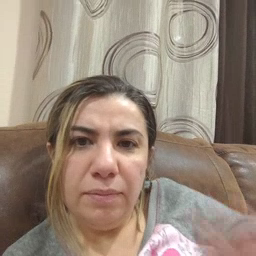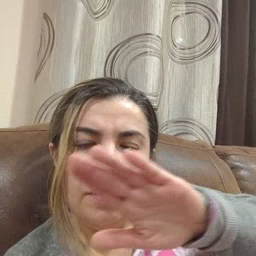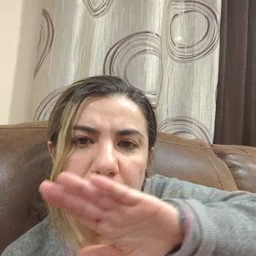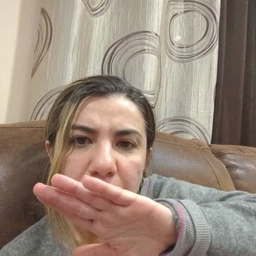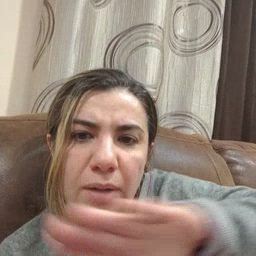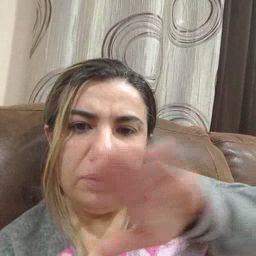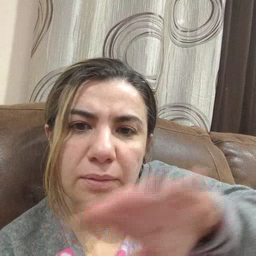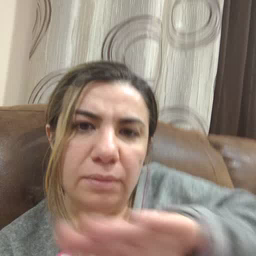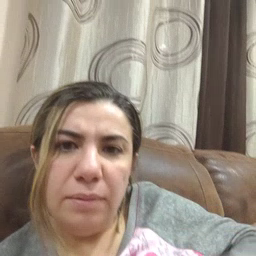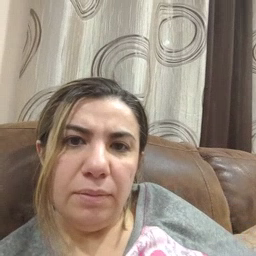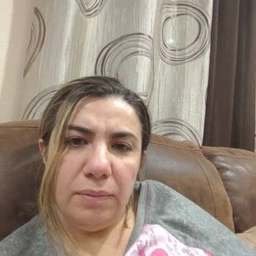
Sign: clean